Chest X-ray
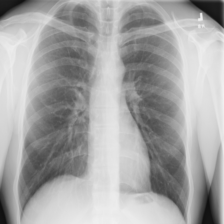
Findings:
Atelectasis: negative
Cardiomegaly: negative
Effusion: negative
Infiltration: negative
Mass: negative
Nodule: negative
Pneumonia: negative
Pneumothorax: negative
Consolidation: negative
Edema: negative
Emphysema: negative
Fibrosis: negative
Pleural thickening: negative
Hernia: negative